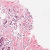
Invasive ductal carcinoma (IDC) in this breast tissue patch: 1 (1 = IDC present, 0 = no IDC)